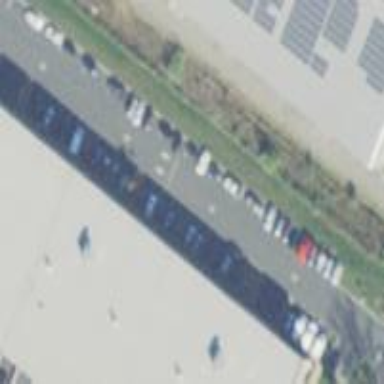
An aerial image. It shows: Parking area with asphalt surface.